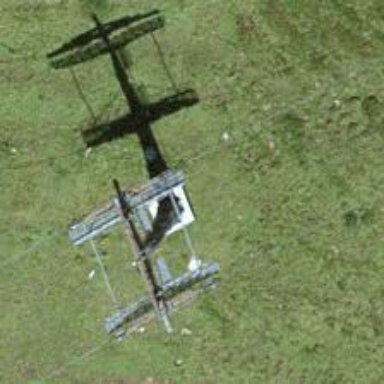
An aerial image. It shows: Pylon used for aerialway.